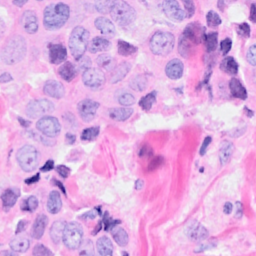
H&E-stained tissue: Breast